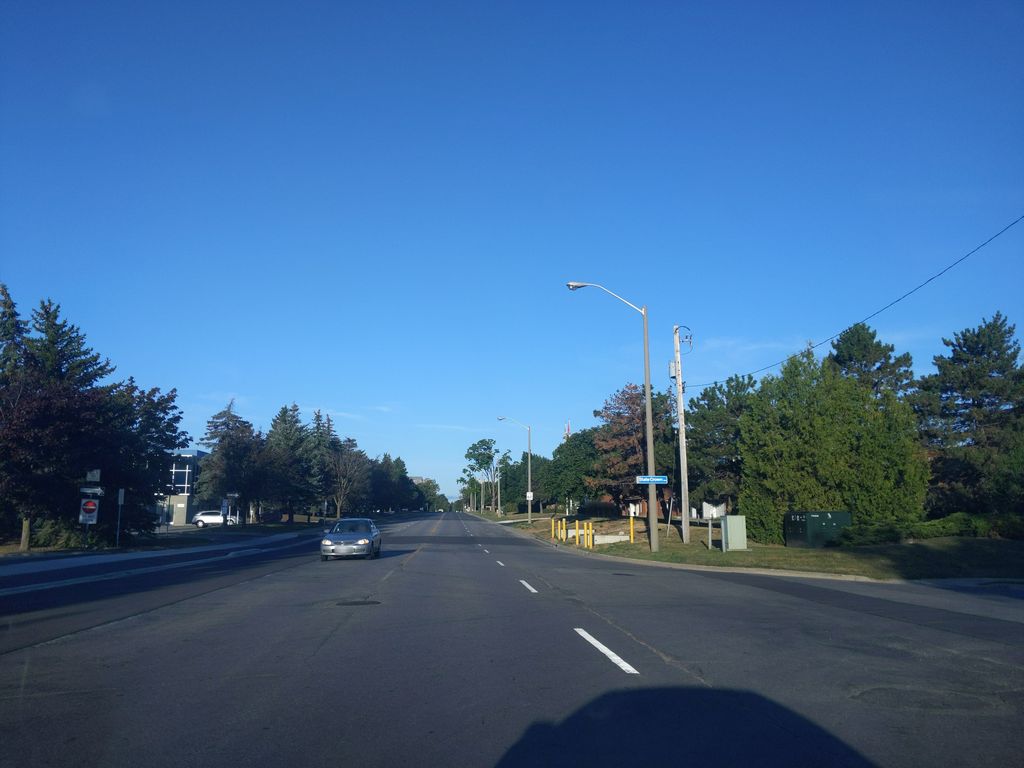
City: toronto